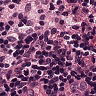
Metastatic tissue present: no